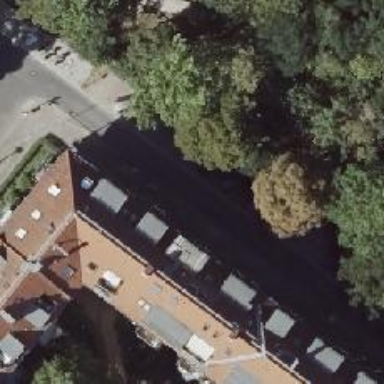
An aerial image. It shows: Residential road with asphalt surface. Parking is on the left side at the kerb.